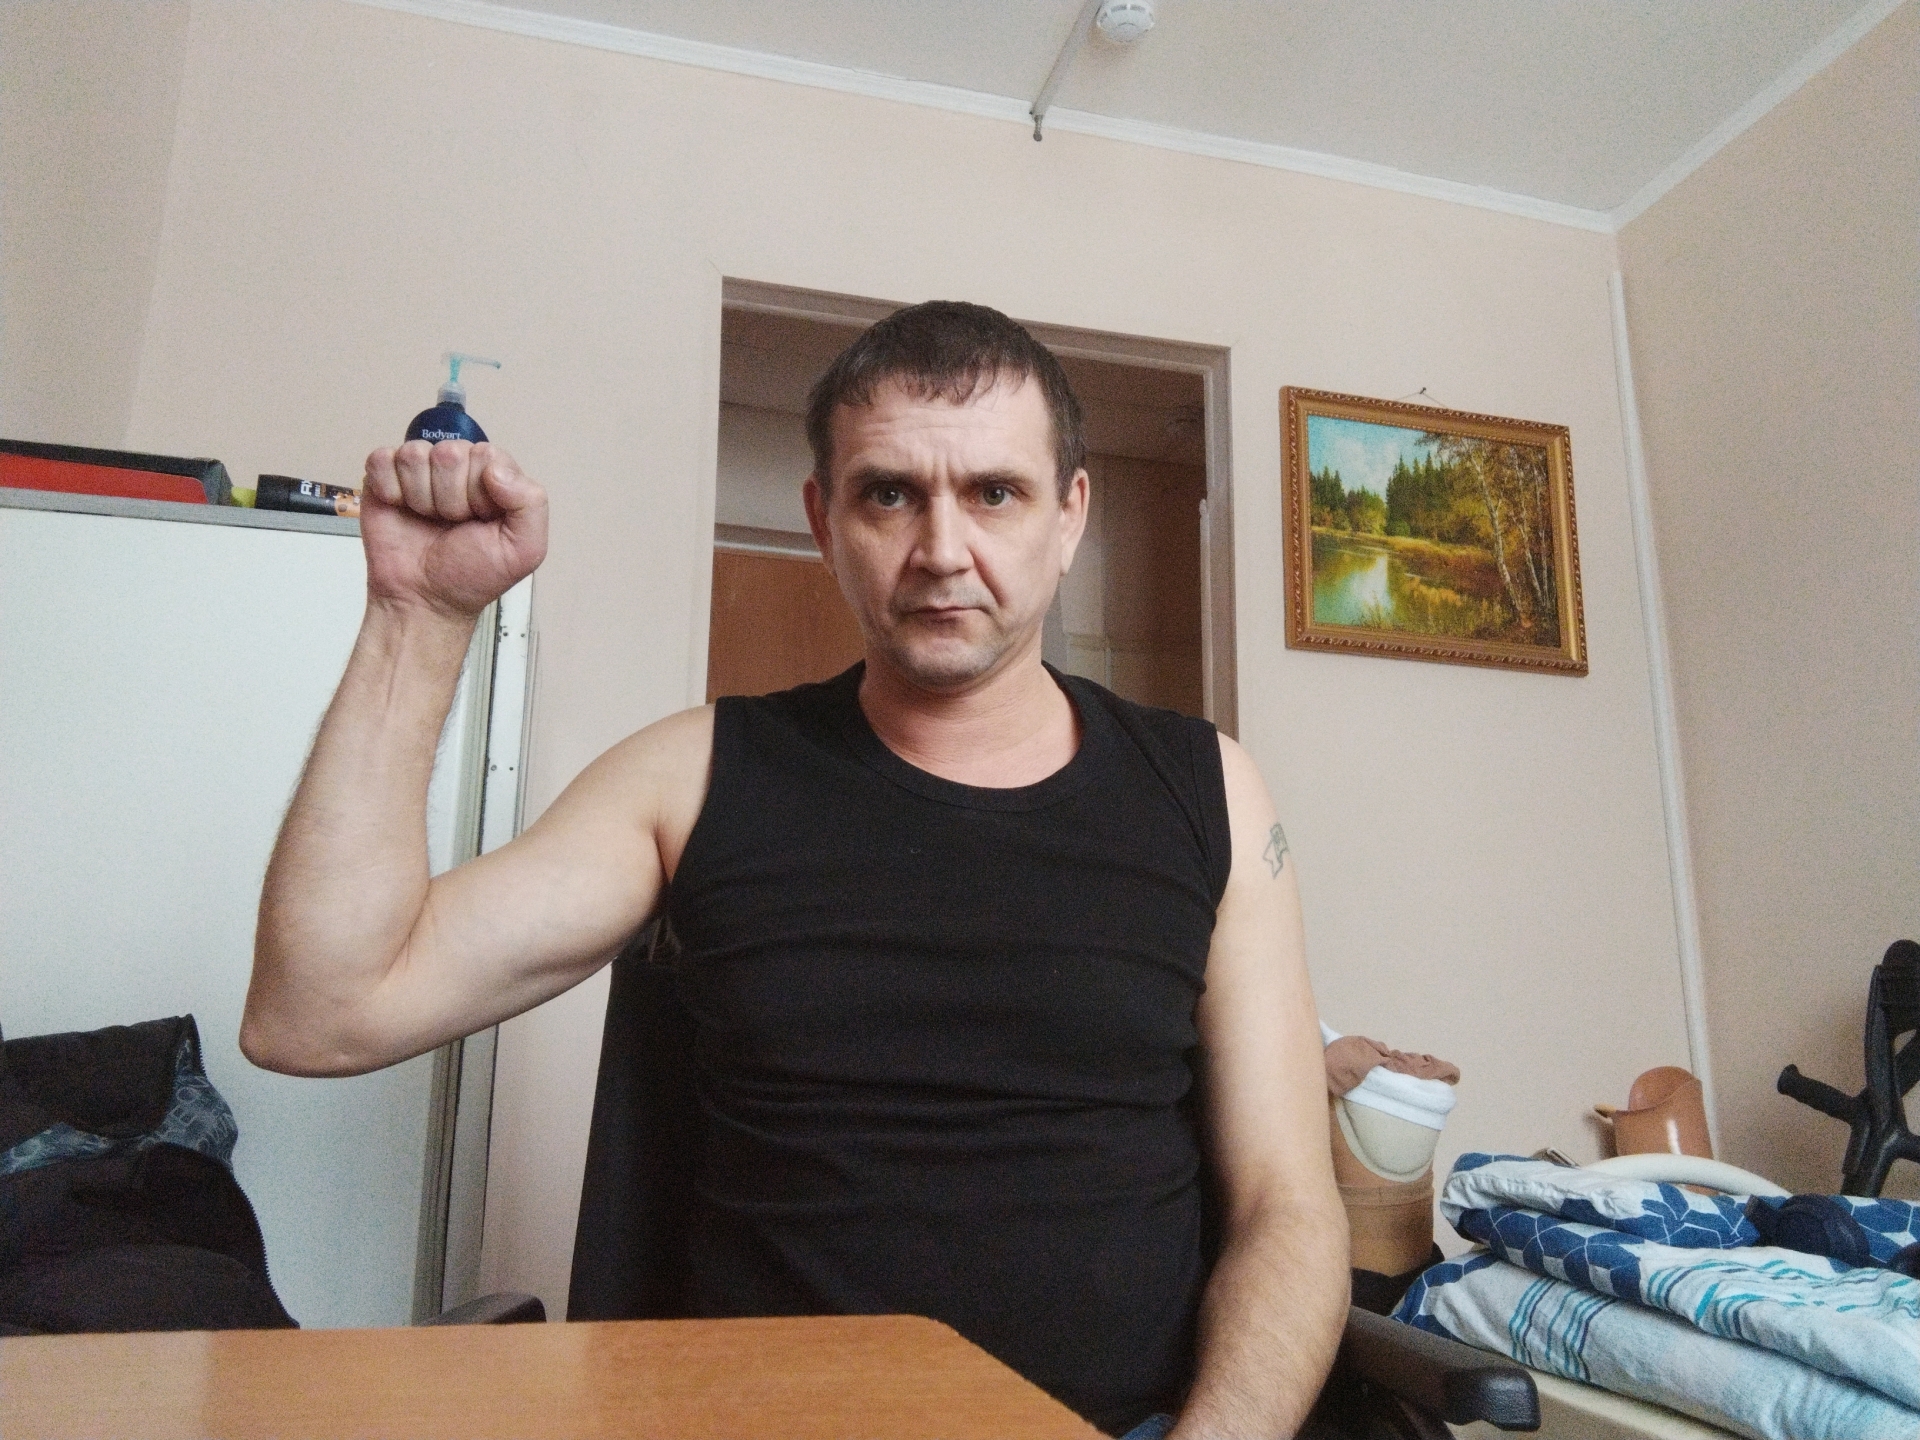
Label: noise